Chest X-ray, PA view. Patient: 15 years old, sex F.
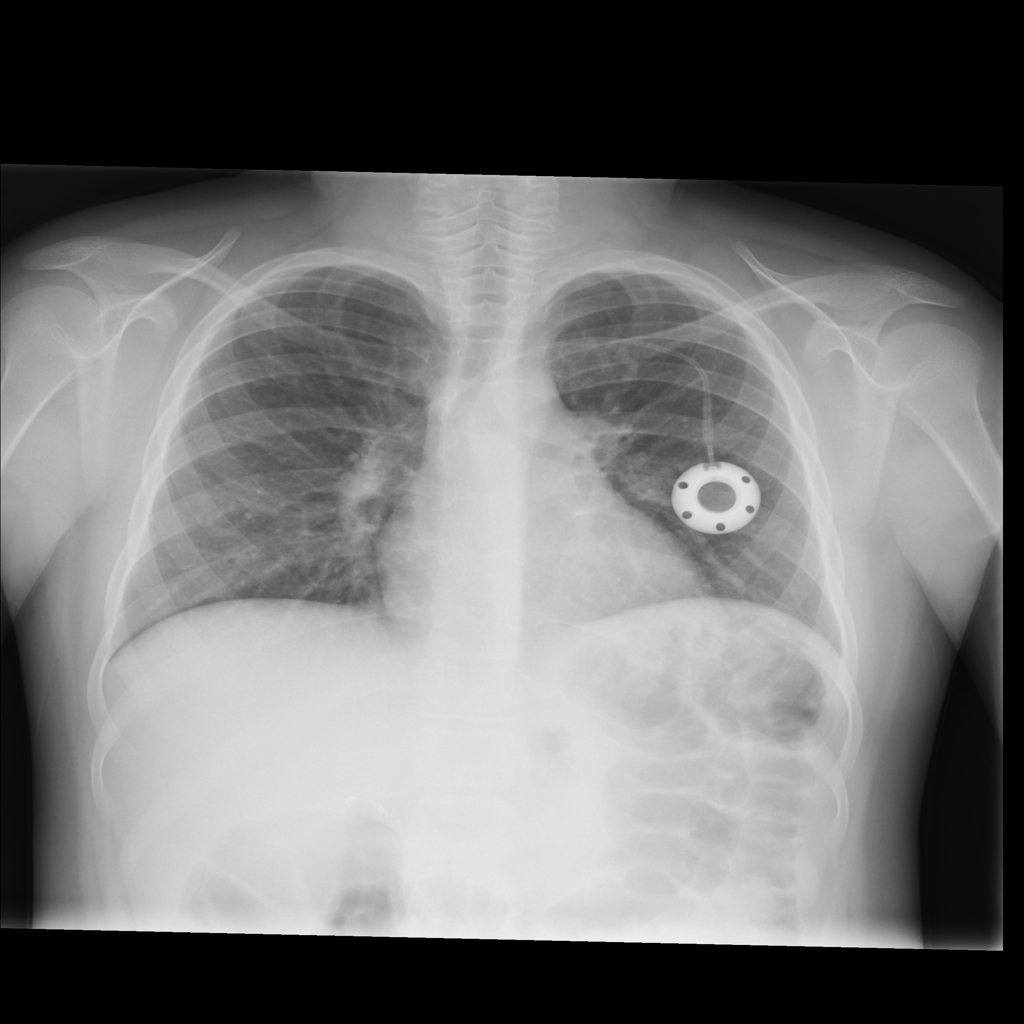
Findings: No Finding